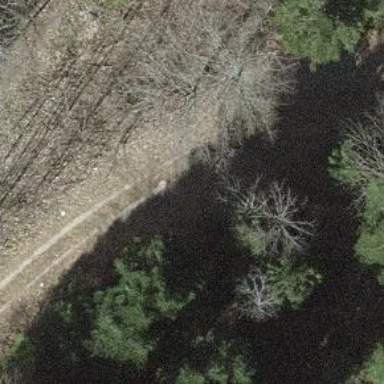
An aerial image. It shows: Unpaved track with grade3 tracktype.